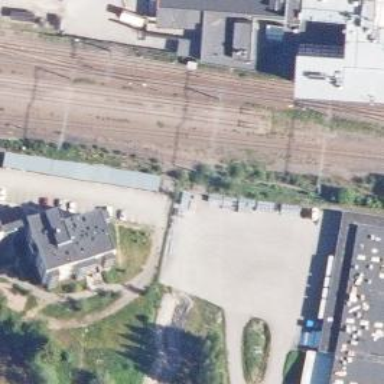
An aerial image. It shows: Railway spur service.